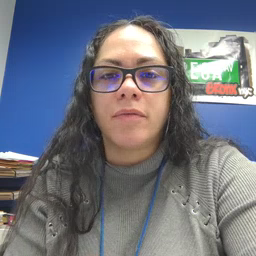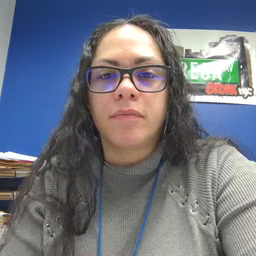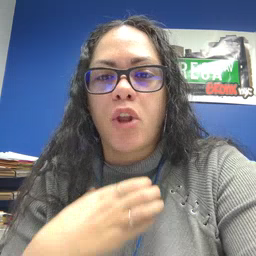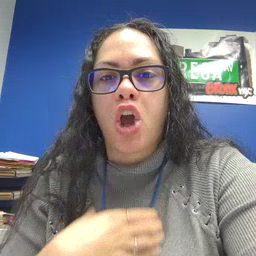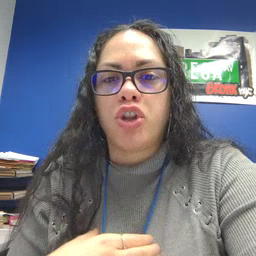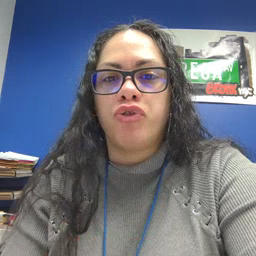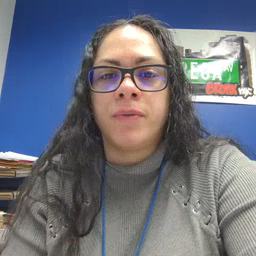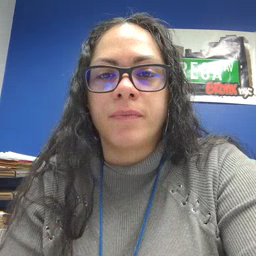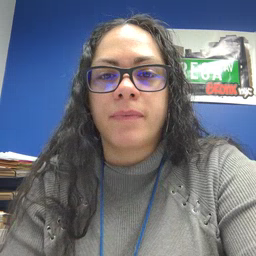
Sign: hungry